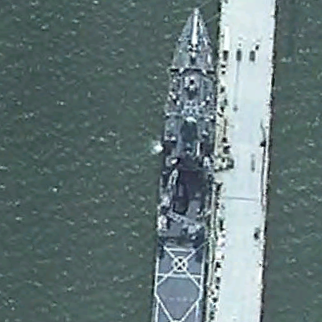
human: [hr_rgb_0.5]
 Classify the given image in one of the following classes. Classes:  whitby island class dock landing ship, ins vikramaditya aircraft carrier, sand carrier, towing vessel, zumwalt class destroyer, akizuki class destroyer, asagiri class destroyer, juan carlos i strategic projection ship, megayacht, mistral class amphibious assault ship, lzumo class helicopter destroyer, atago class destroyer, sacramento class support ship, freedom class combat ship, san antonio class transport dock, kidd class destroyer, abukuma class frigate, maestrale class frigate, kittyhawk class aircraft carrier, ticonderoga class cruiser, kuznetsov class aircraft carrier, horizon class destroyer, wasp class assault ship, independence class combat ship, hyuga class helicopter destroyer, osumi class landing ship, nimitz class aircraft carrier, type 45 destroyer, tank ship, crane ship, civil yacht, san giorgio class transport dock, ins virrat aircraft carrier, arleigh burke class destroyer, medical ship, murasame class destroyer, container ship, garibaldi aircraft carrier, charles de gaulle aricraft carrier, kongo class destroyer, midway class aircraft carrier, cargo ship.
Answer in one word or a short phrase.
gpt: Whitby Island class dock landing ship